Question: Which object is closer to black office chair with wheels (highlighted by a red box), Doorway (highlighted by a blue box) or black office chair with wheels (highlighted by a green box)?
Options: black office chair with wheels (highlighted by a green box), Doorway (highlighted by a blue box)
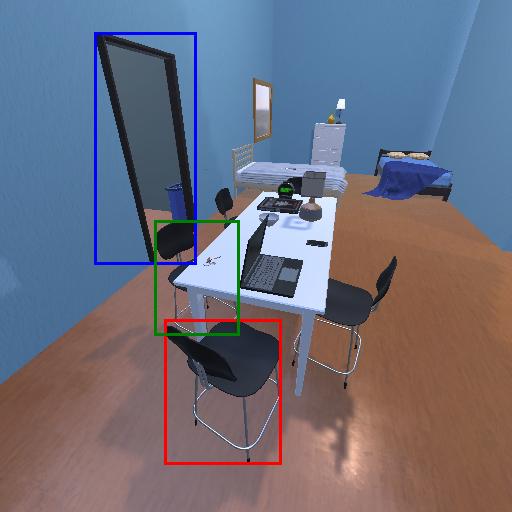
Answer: black office chair with wheels (highlighted by a green box)